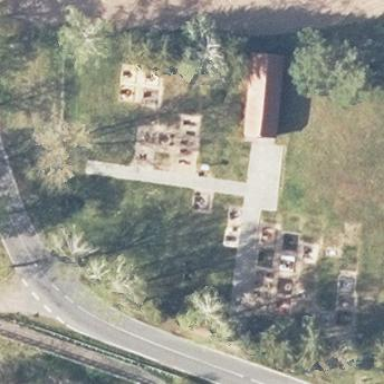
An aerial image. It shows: Grave yard.